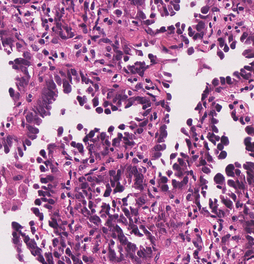
Tumor epithelial tissue: yes
Tumor-associated stroma tissue: yes
Normal tissue: no